Question: Is it possible to alter the line that the user is currently on in a textarea, separate from any other line in the textarea? Image demonstration:
<URL>

If it is possible, would you mind showing it to me on <URL> ?
Thanks in advance.
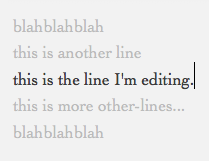
Answer: Expanding on one of my <URL>:
## Live Demo (v0.2)
### Known Bugs/Limitations:
- - <URL>- - - - - -
jQuery/JavaScript isn't really my strong area, so if anybody can provide some fixes to get it working better, I'd really appreciate it. :)